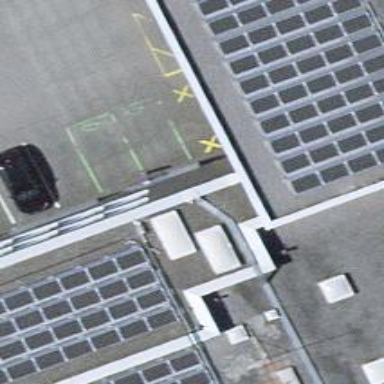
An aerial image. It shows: Charging station.